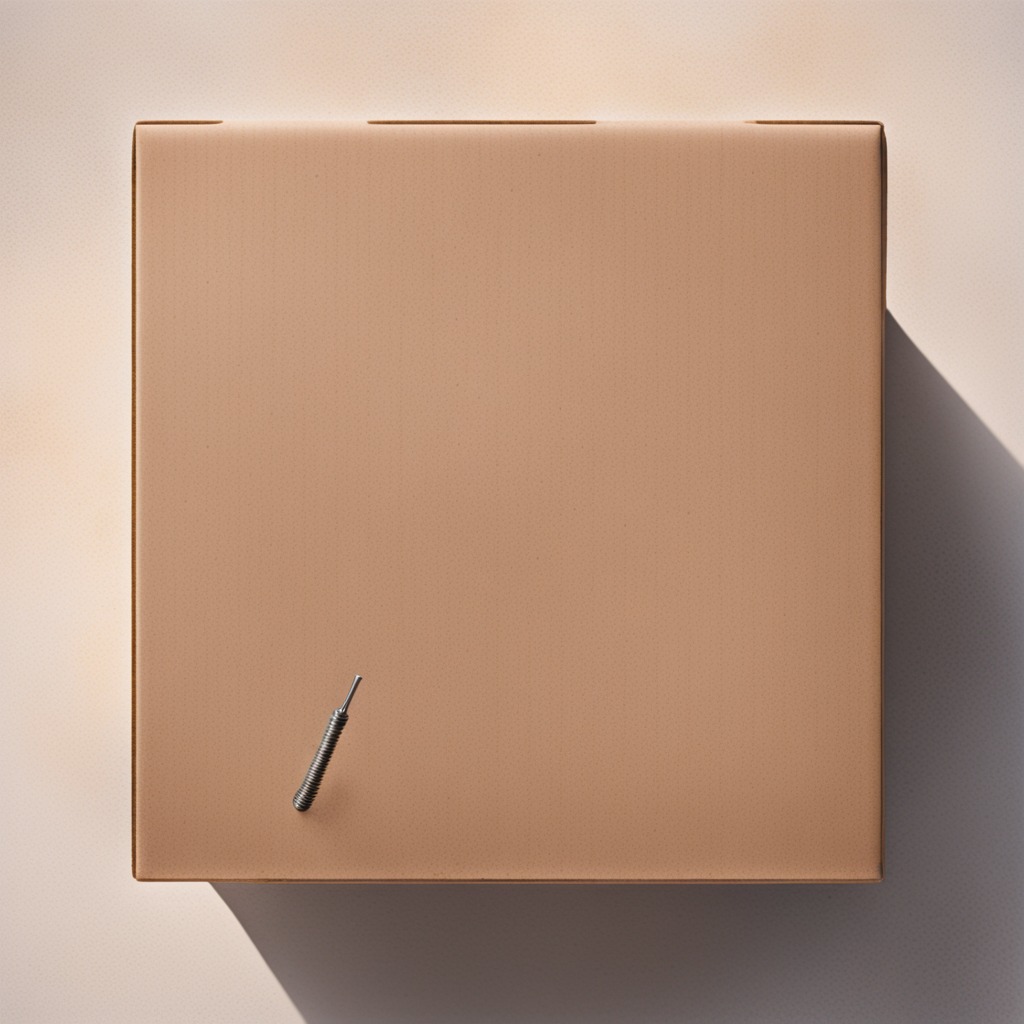
A coiled metal spring is lying on a clean dry cardboard box surface in an outdoor workshop during daytime bright natural light soft shadows slightly creased but